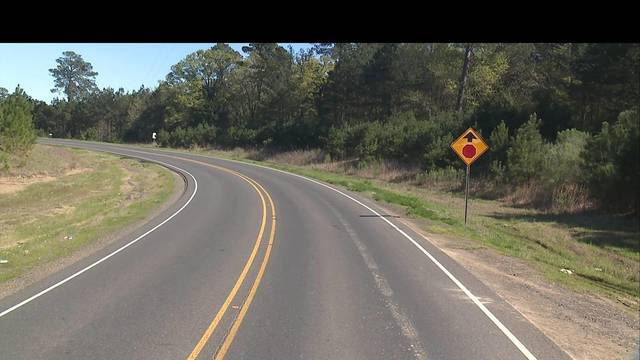
Region: United States
Coordinates: 32.688, -93.936